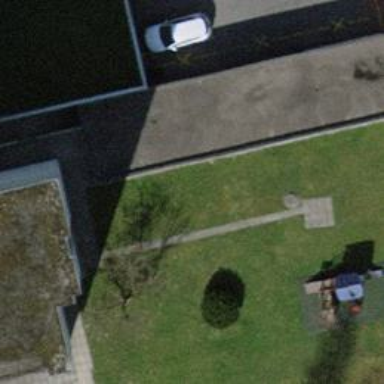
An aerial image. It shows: Group of garages.